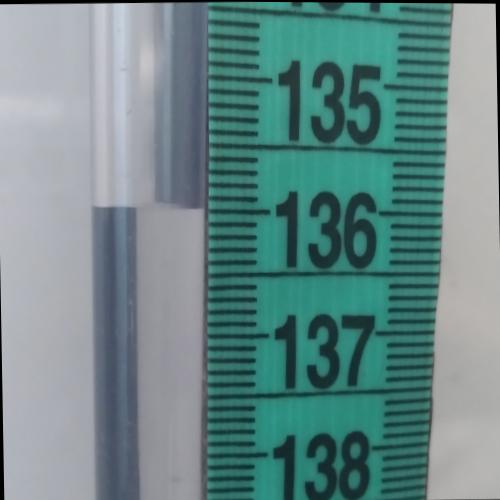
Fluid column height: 136.0 cm